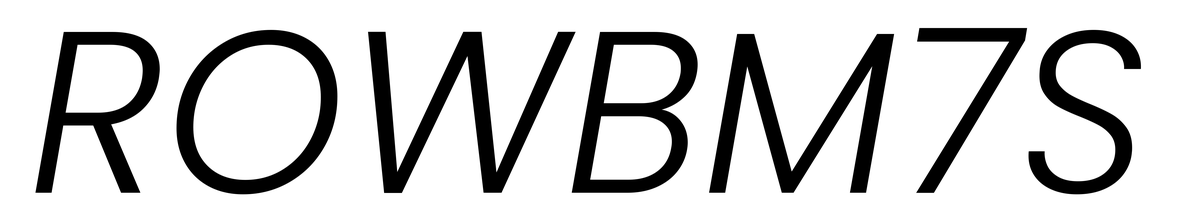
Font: Poppins-LightItalic